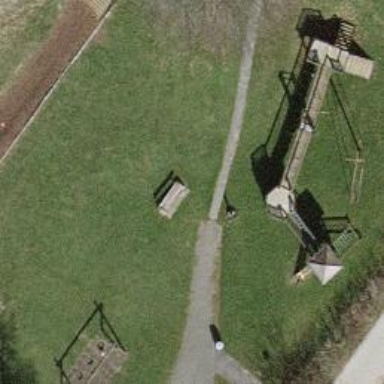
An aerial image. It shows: Bench for seating.